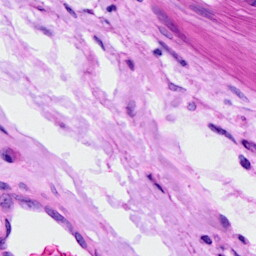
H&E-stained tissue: Ovarian